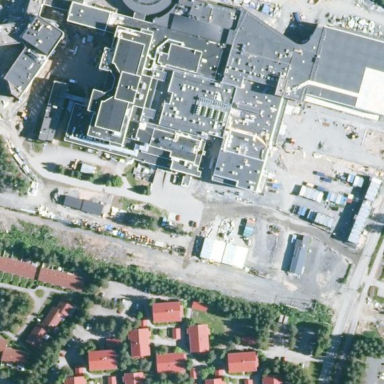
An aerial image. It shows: Hospital building.